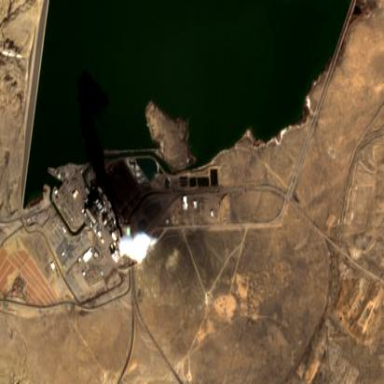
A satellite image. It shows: Industrial area with coal power plant.